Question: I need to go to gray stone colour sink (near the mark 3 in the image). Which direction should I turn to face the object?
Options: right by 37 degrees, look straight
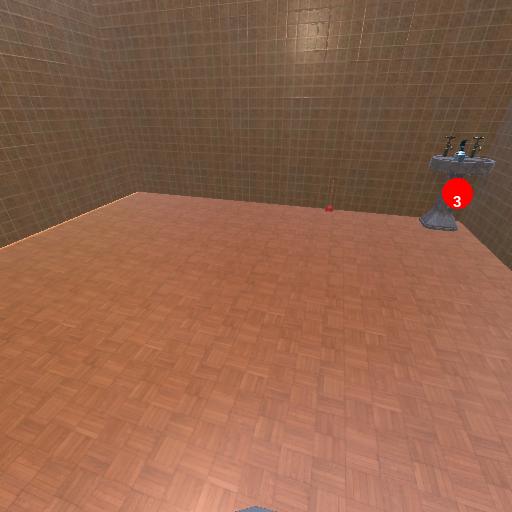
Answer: right by 37 degrees